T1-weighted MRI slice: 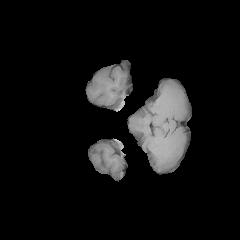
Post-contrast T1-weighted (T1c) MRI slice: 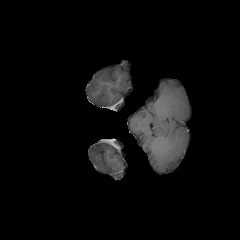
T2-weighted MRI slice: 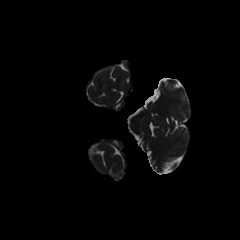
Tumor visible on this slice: no